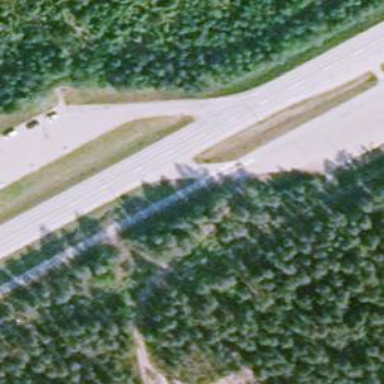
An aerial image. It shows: Uncontrolled crossing on the road.